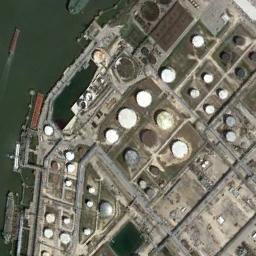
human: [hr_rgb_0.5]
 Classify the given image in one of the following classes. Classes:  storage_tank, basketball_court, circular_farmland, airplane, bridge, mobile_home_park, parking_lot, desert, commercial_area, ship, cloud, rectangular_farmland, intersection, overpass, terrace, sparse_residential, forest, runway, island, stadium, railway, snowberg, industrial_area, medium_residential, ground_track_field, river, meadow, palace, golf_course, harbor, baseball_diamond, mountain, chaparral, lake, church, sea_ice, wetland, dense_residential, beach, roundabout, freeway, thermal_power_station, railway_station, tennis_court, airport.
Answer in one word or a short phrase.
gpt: storage_tank